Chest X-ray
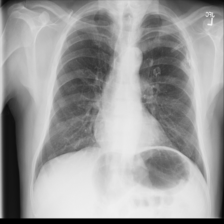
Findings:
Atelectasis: negative
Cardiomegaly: negative
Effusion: negative
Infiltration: negative
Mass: negative
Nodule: negative
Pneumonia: negative
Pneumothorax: negative
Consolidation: negative
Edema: negative
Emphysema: negative
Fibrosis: negative
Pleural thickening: negative
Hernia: negative